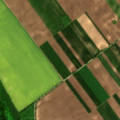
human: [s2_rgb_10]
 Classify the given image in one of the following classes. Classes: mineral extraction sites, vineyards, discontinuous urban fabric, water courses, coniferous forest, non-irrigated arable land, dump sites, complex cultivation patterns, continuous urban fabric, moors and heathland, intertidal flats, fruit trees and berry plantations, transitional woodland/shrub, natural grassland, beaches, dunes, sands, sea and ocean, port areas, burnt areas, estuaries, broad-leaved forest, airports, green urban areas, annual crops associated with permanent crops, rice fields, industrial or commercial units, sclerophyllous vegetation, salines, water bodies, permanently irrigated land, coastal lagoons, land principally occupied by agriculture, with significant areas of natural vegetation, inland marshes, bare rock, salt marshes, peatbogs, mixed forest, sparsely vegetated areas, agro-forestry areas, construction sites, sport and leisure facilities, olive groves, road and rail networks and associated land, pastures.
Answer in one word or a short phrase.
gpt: non-irrigated arable land, broad-leaved forest, mixed forest